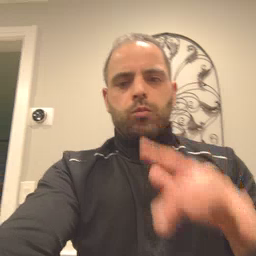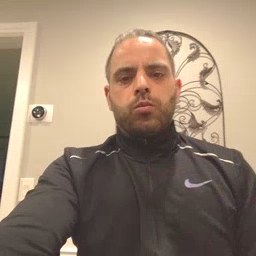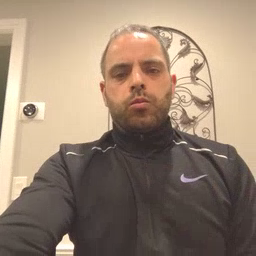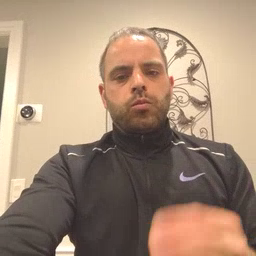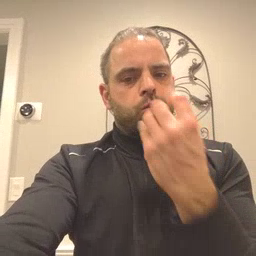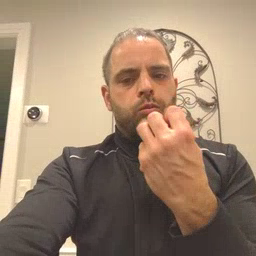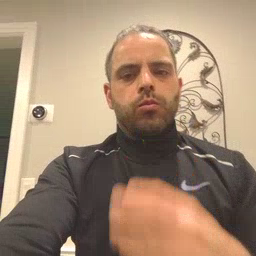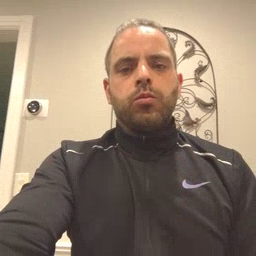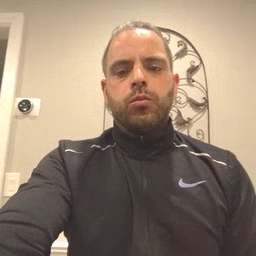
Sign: snack